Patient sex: M
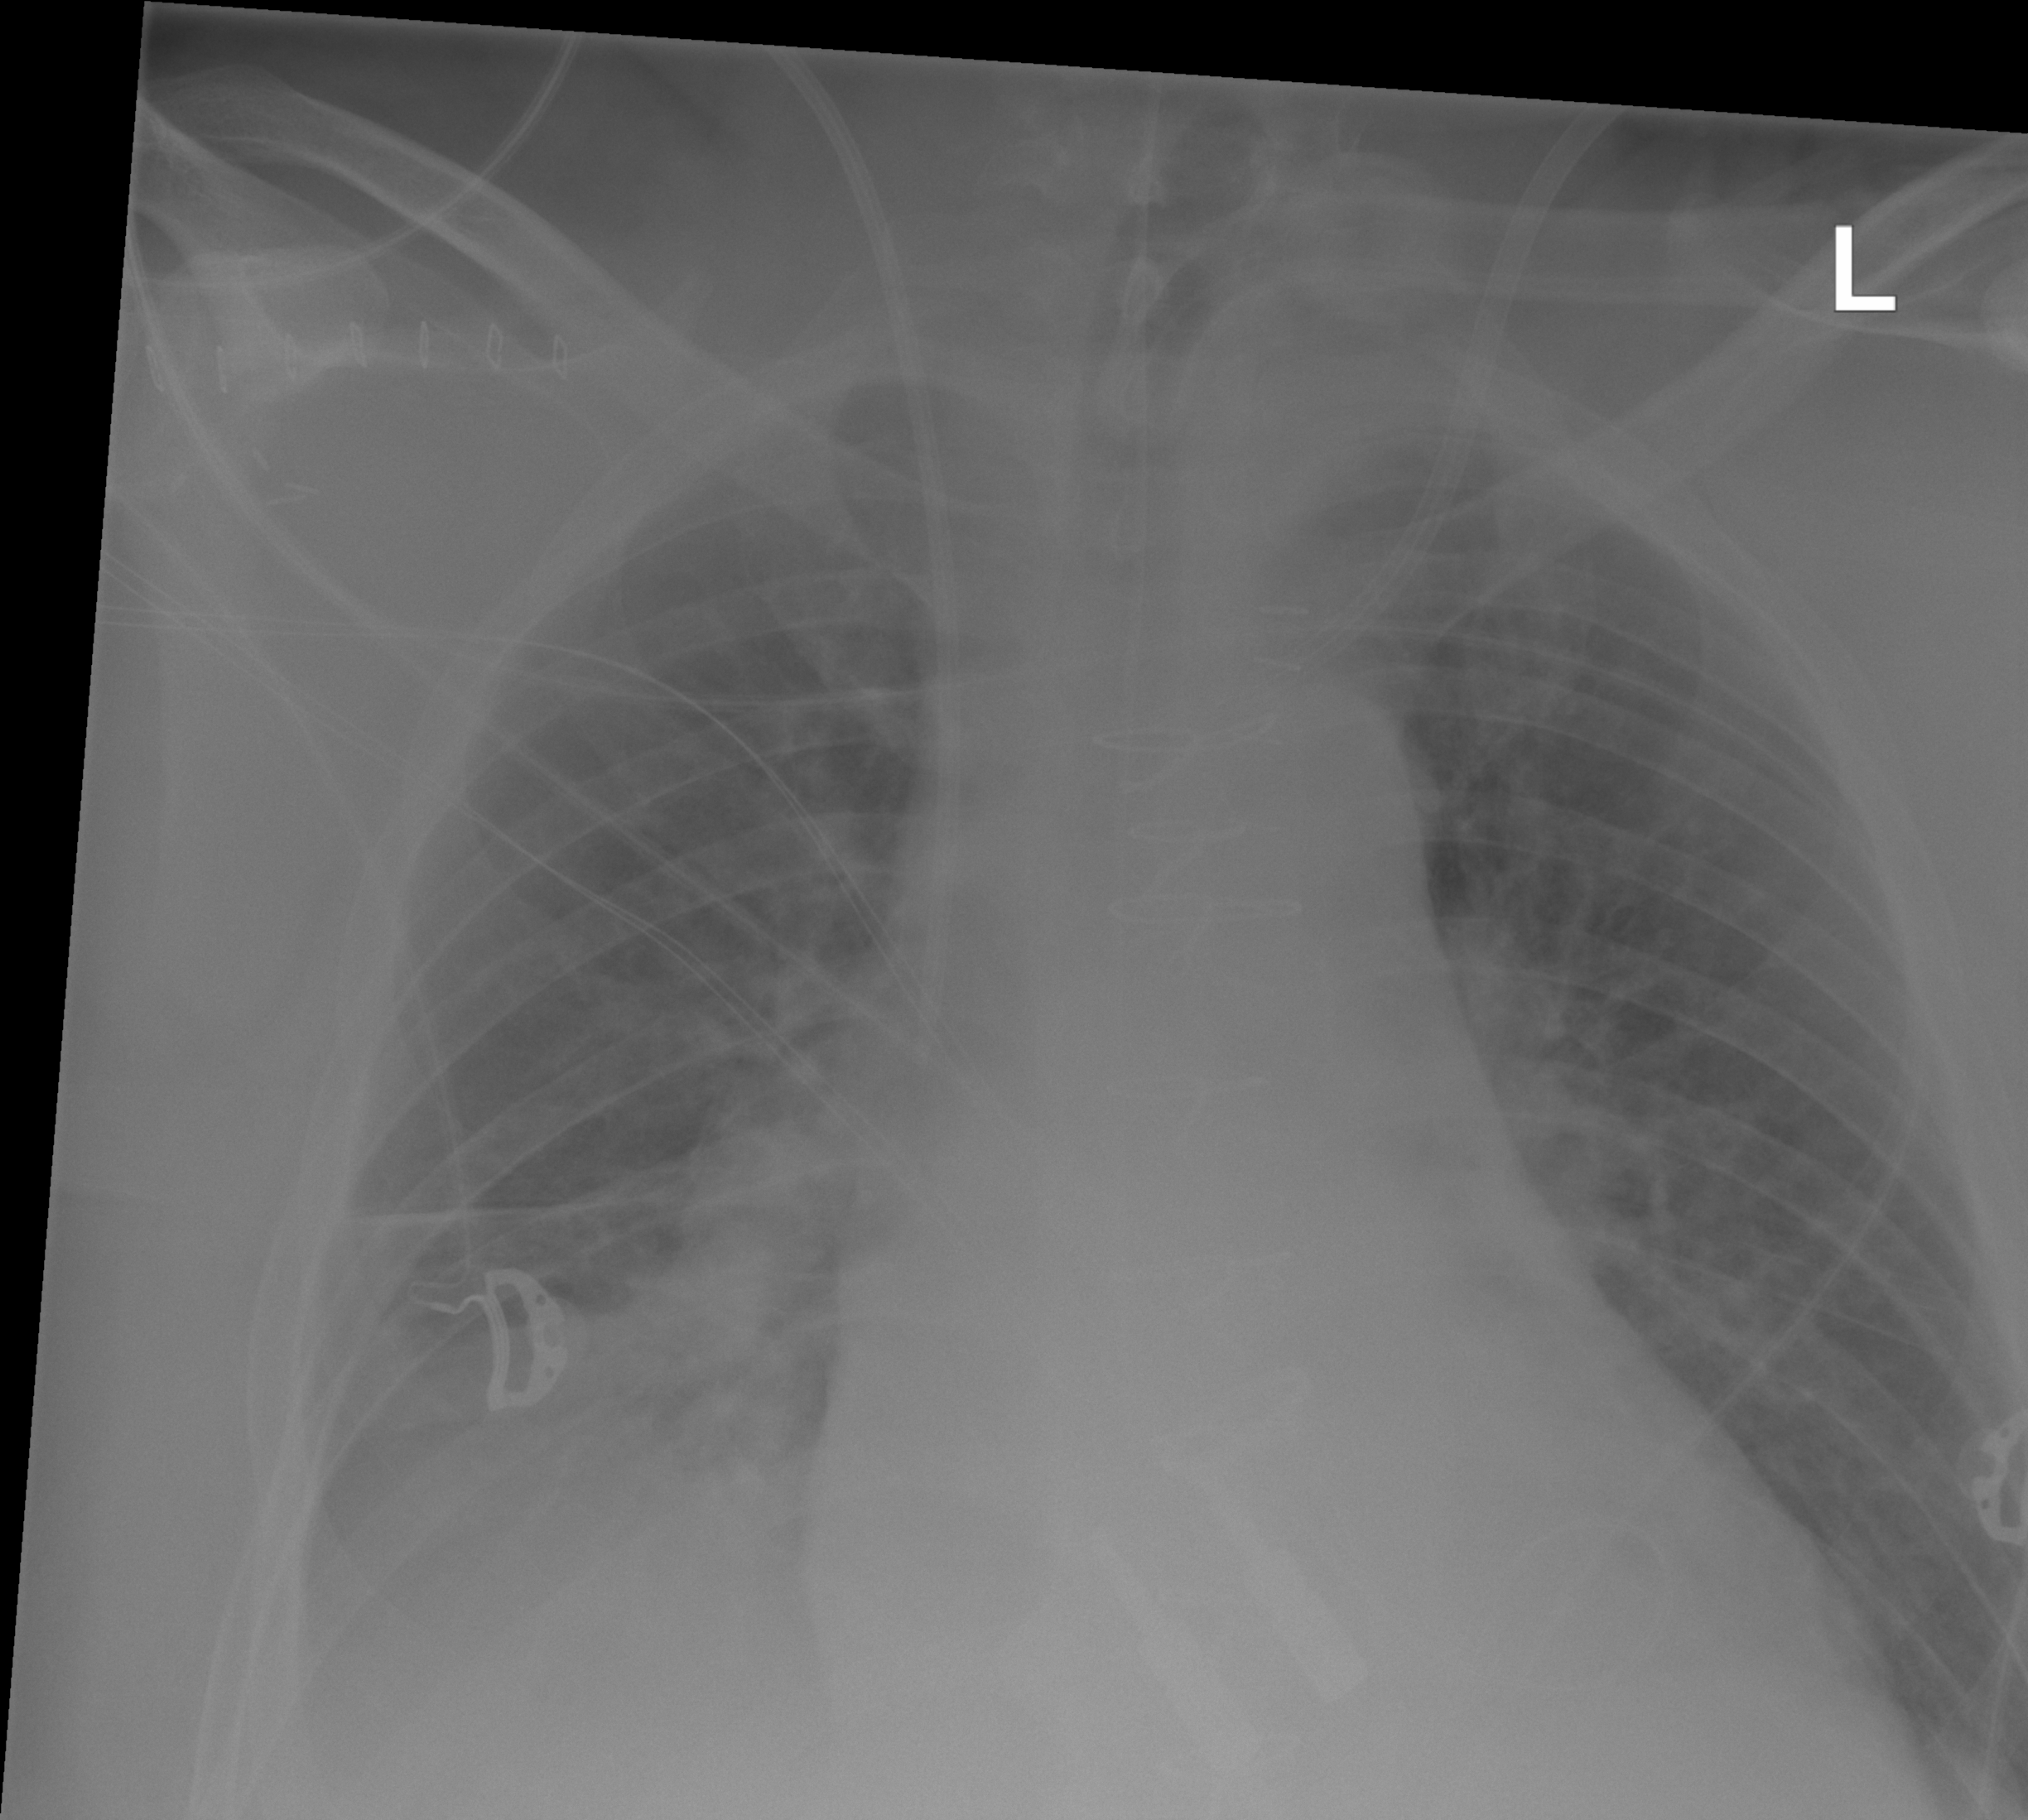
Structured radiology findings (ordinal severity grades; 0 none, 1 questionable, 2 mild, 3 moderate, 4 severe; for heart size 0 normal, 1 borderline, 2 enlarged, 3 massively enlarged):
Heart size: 2
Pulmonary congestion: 0
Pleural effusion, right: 2
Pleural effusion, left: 0
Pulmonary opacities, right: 3
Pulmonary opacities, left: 0
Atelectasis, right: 2
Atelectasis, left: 0